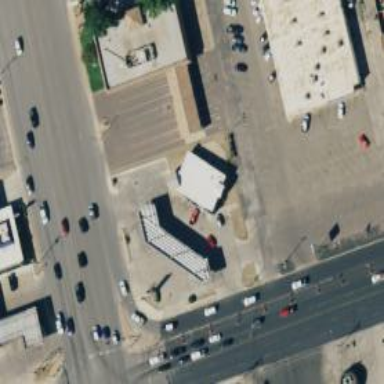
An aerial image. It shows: Convenience shop.